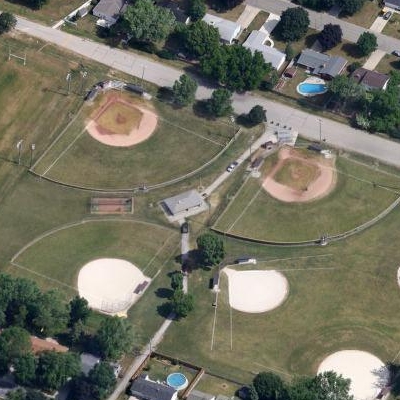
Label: aGrass